Question: Estimate the volume of the 3D prism shown in the image. The result should be rounded to one decimal place. The side length of each grid on the chessboard is 0.5
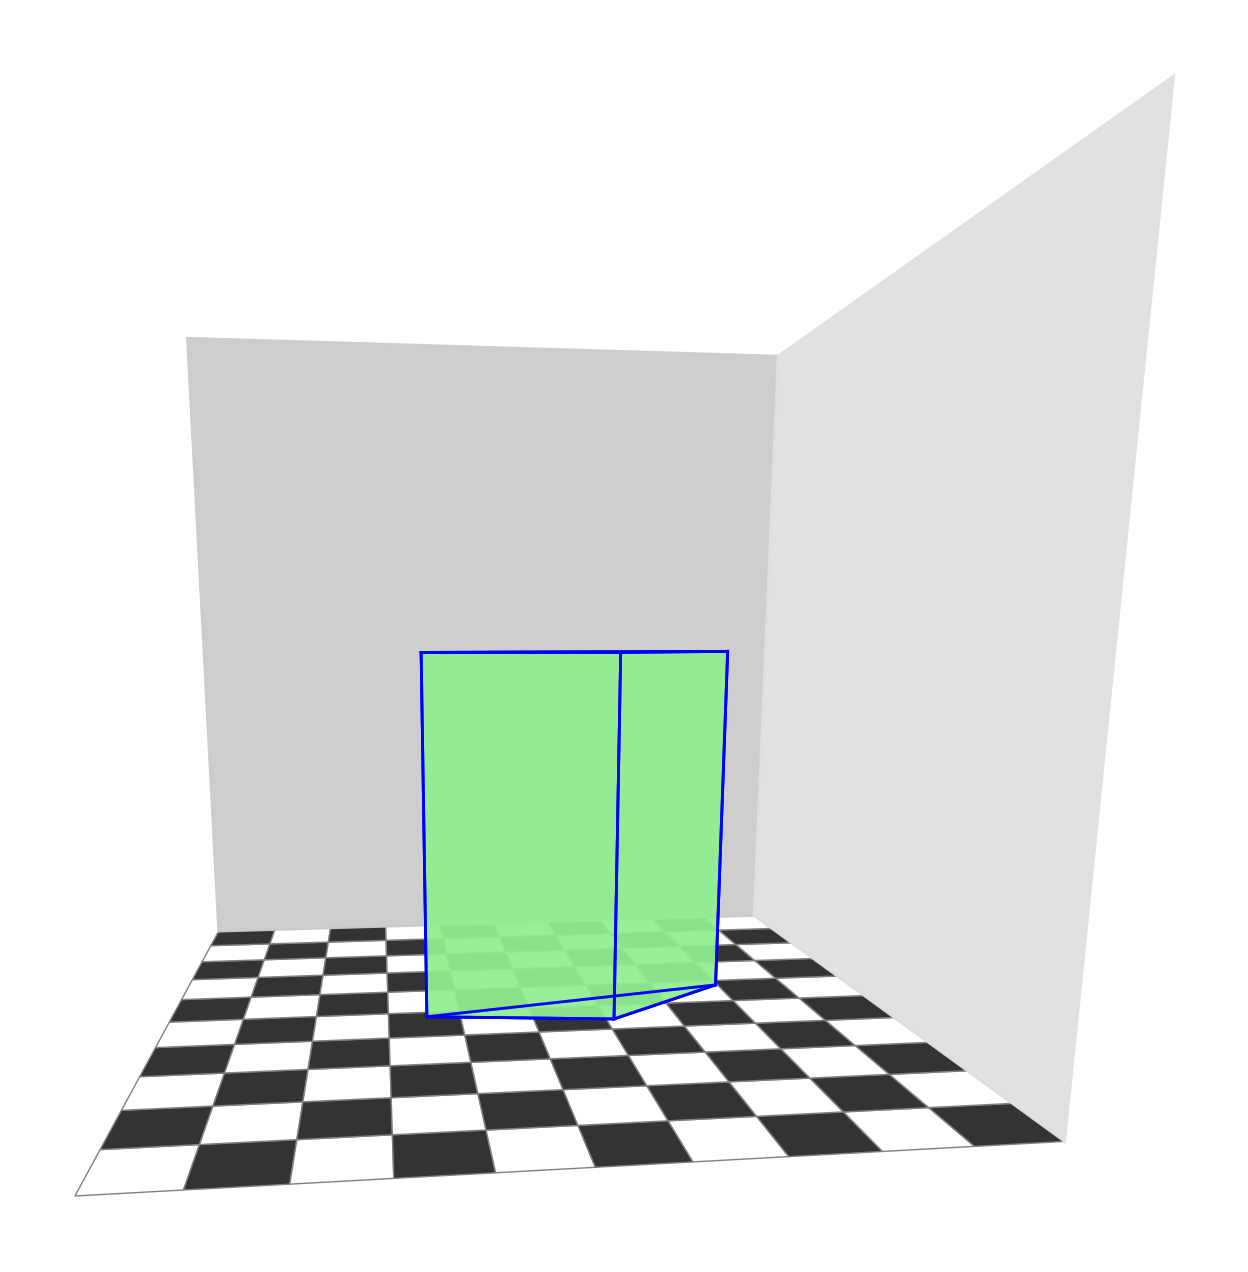
Answer: 1.3